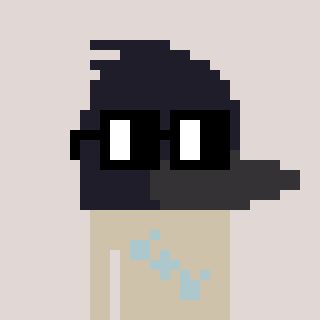
a pixel art character with square black glasses, a raven-shaped head and a bege-colored body on a warm background